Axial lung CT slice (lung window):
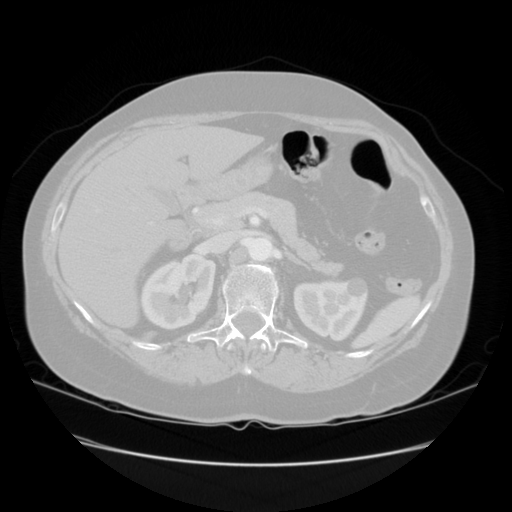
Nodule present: no